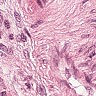
Metastatic tissue present: yes